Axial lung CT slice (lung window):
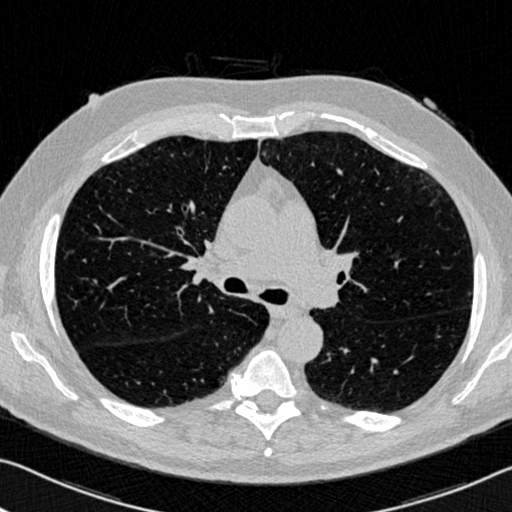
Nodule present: no